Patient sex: M
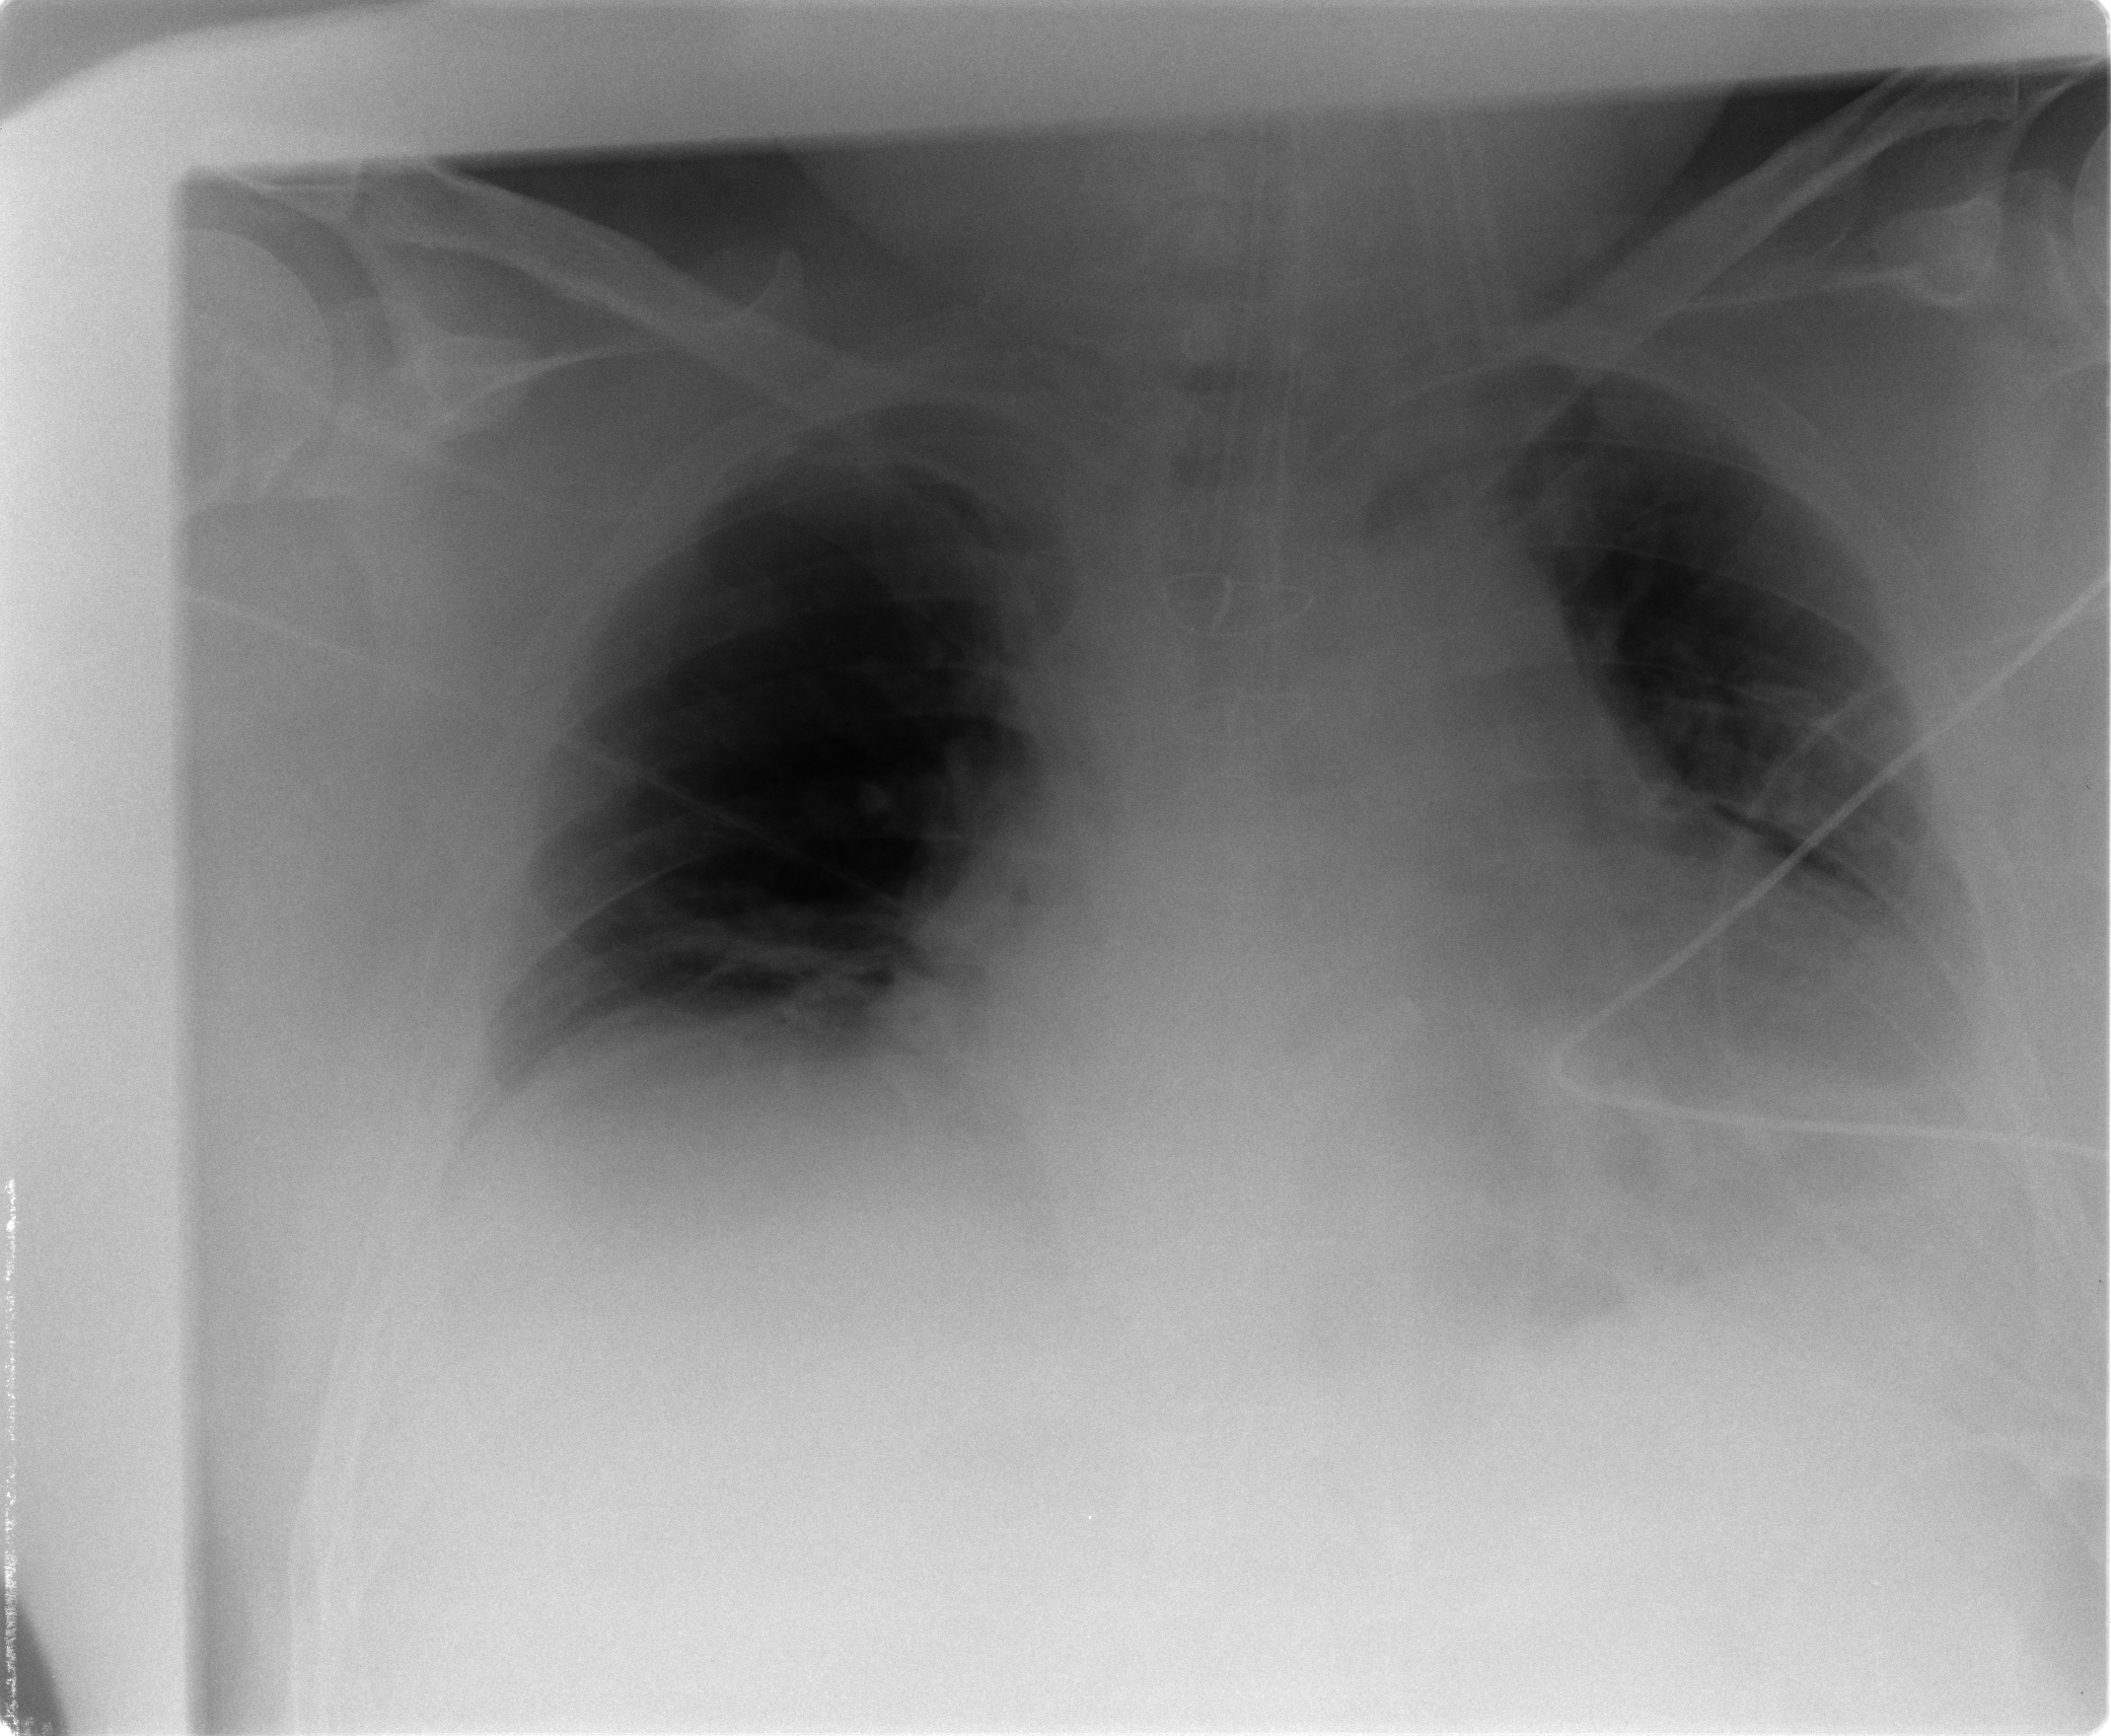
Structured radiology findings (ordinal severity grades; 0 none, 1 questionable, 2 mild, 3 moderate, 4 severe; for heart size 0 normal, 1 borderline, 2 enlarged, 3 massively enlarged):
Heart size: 3
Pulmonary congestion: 2
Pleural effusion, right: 0
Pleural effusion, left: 2
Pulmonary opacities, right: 0
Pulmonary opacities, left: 0
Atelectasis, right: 2
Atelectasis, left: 2